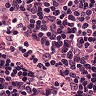
Metastatic tissue present: no